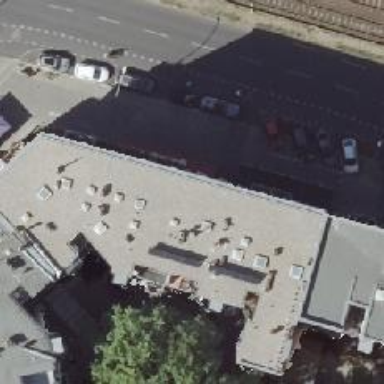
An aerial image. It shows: Bar.